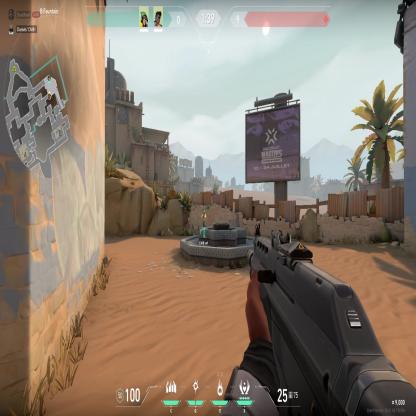
Label: teammate